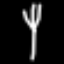
Label: fork